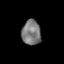
Tissue: lung
Cell type: Epithelial cells
Senescence score: 0.1683
Nuclear area (px): 466
Mean DAPI intensity: 122.354